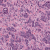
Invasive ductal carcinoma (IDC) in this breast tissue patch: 1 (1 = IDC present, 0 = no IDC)